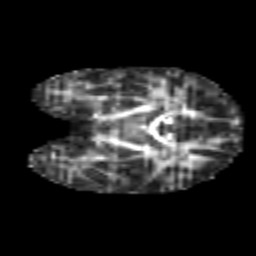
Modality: FA
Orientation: coronal
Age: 6
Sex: male
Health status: healthy